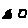
Label: square